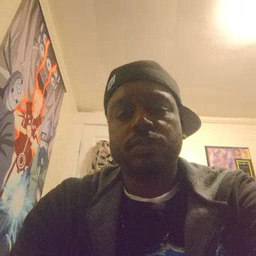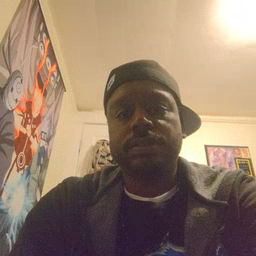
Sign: go